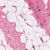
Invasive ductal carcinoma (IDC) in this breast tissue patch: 0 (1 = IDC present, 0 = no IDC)